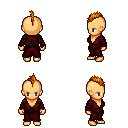
a pixel art fantasy rpg character, female body template, human, tanned skin, red robe, magenta pants, dark blonde mohawk hairstyle, four views (front, back, left, right), 2x2 character sprite sheet, small pixel art, hard edges, no anti-aliasing